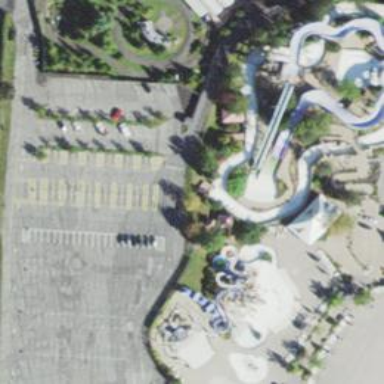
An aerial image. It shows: Water slide attraction.